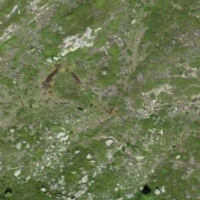
EUNIS habitat code: 26
Species observed at this site:
Tachymarptis melba
Oenanthe oenanthe
Saxicola rubetra
Monticola saxatilis
Anthus spinoletta
Phoenicurus ochruros
Pyrrhocorax graculus
Motacilla alba